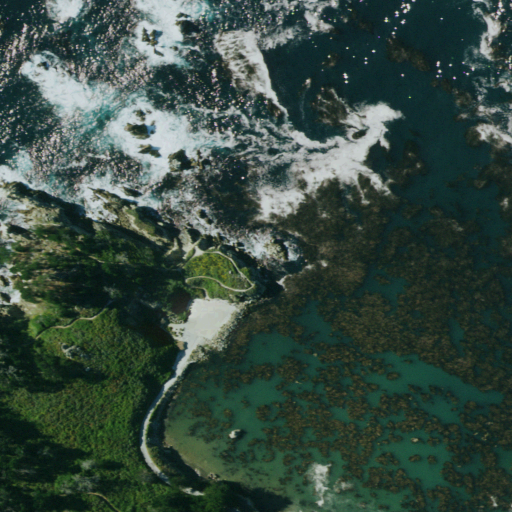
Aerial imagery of cape in California named Cannery Point containing open water, herbaceous wetlands, shrub, evergreen forest, low intensity development, open development, barren land, medium intensity development, high intensity development, and grassland